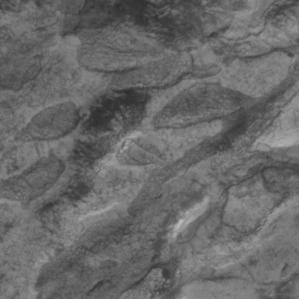
Label: non_frost